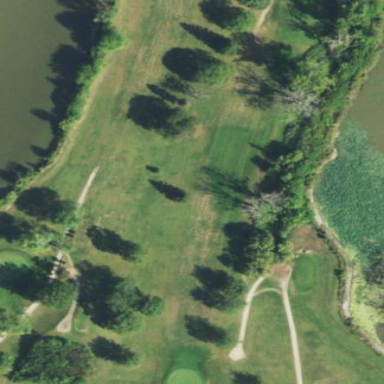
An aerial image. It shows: Golf fairway surrounded by grass.